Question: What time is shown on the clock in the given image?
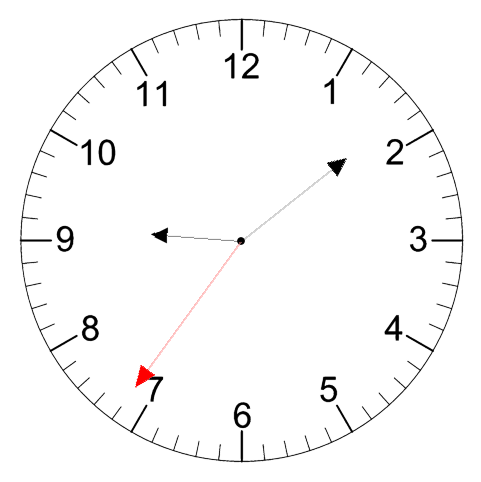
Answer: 09:08:36